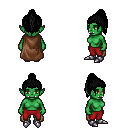
a pixel art fantasy rpg character, female body template, orc, green skin, brown cape, red pants, black long topknot hairstyle, metal boots, four views (front, back, left, right), 2x2 character sprite sheet, small pixel art, hard edges, no anti-aliasing